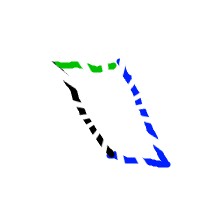
Shape: parallelogram